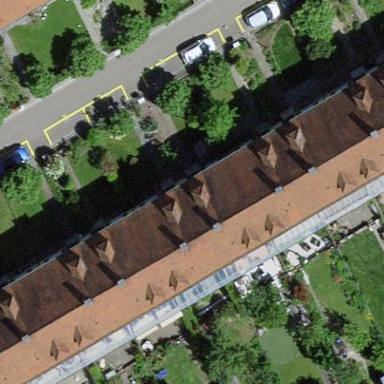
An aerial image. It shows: Terrace building with hipped roof shape.